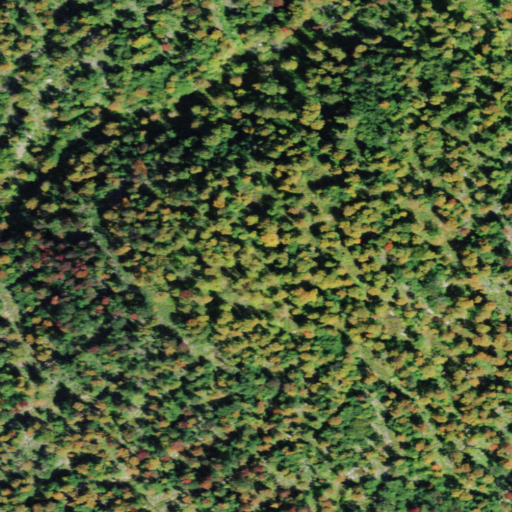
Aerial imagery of mountain in New York named Bear Mountain containing deciduous forest and evergreen forest